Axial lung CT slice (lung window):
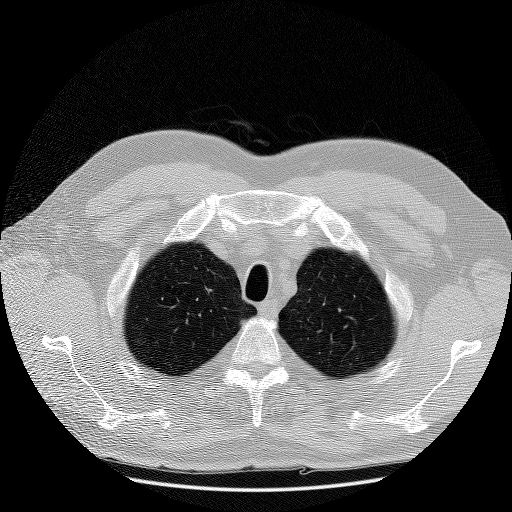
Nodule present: no